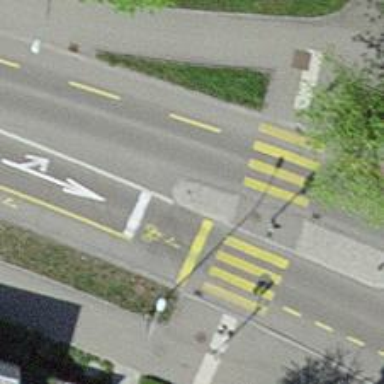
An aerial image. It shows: Bollard barrier.